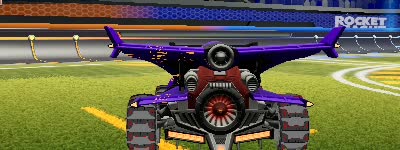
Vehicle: aftershock